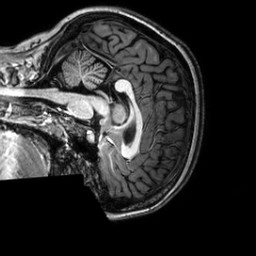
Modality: T1w
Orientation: sagittal